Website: slack
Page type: payment
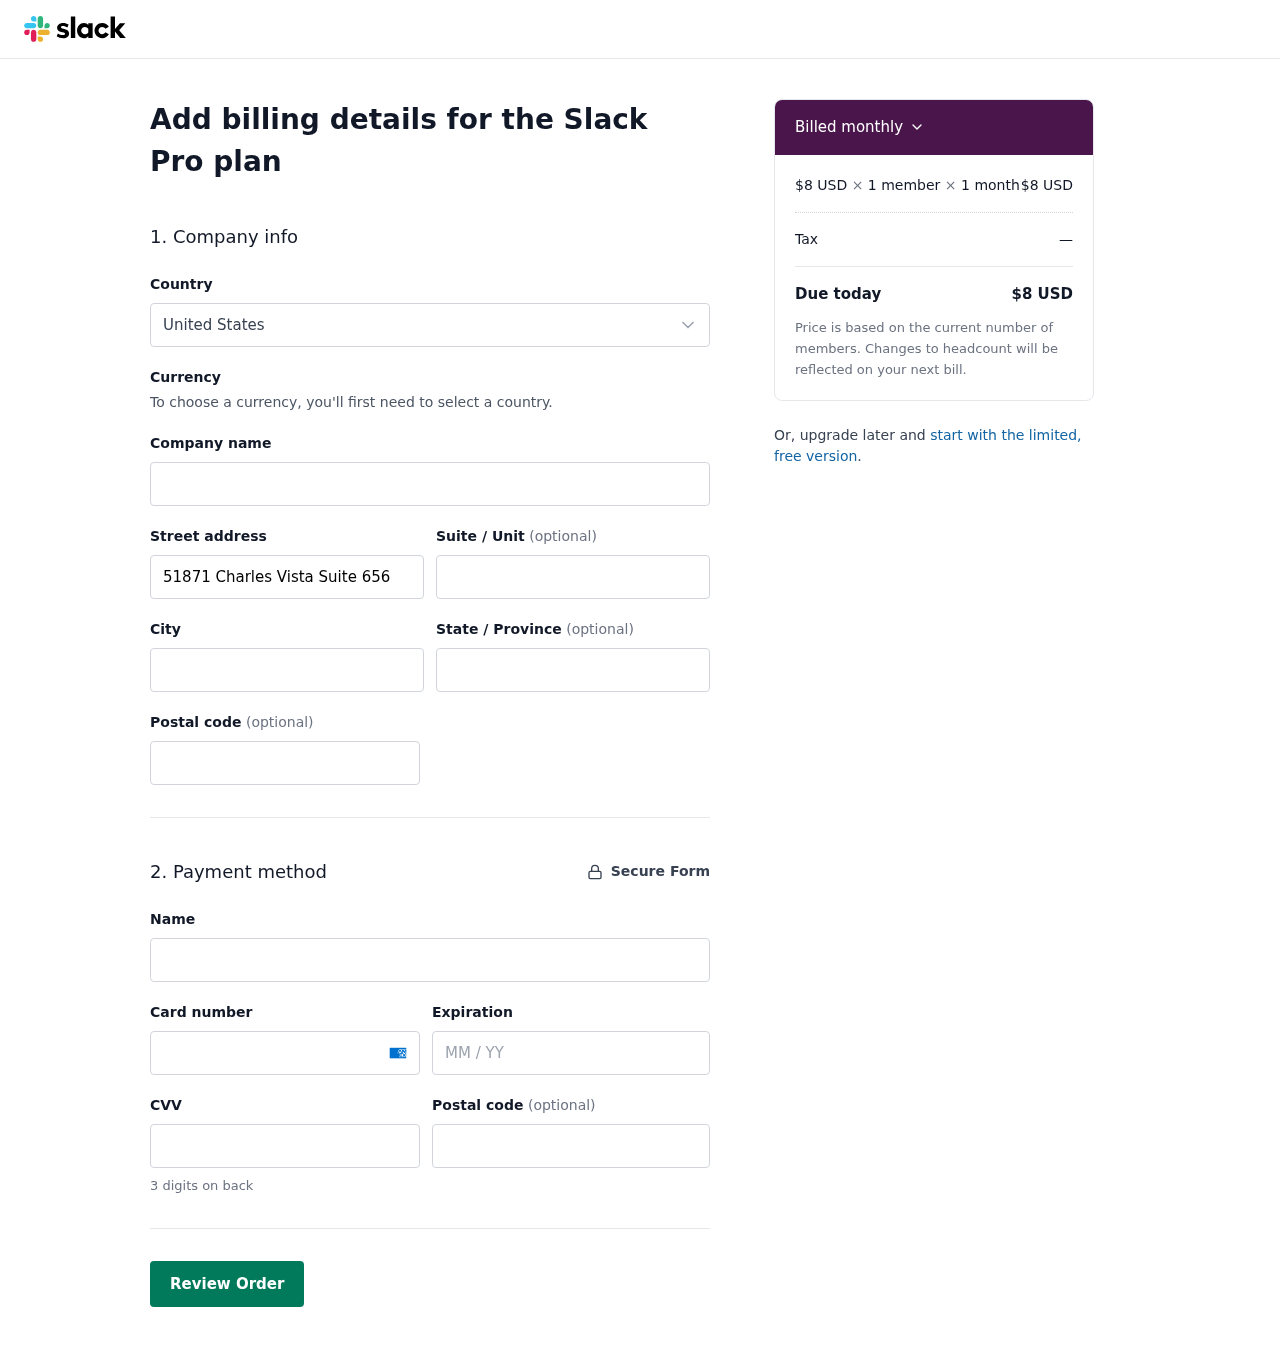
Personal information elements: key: PII_COUNTRY
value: United States
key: PII_STREET
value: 51871 Charles Vista Suite 656
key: PII_CITY
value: Williamstown
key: PII_STATE
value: Iowa
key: PII_POSTCODE
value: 01570
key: PII_FULLNAME
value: Brooke Holland
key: PII_CARD_NUMBER
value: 3460 2299 8327 602
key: PII_CARD_EXPIRY
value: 08/30
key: PII_CARD_CVV
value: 1866
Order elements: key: ORDER_PRICE_PER_MEMBER
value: $8 USD
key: ORDER_NUM_MEMBERS
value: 1 member
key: ORDER_NUM_MONTHS
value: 1 month
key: ORDER_SUBTOTAL
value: $8 USD
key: ORDER_TAX
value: —
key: ORDER_TOTAL
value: $8 USD